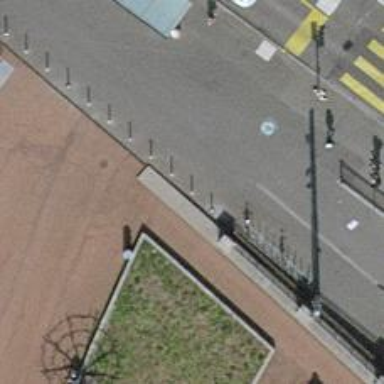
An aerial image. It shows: Bollard barrier.